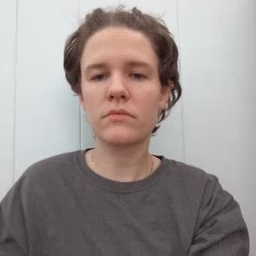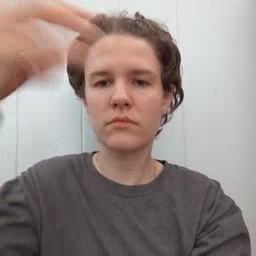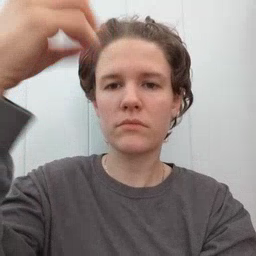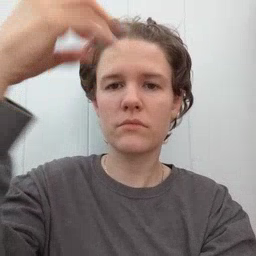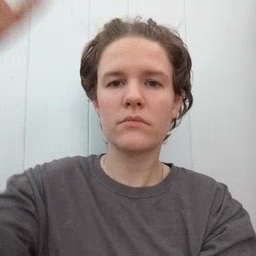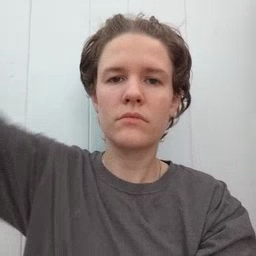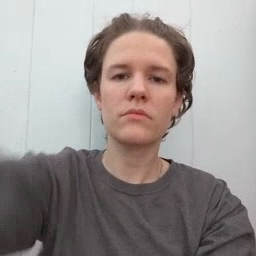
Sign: shower